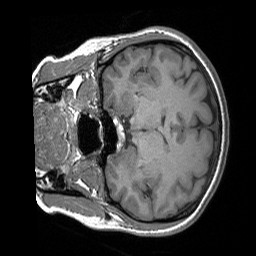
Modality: T1w
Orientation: coronal
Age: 22
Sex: female
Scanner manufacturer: siemens
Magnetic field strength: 3 T
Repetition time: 1.56 s
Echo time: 0.00207 s